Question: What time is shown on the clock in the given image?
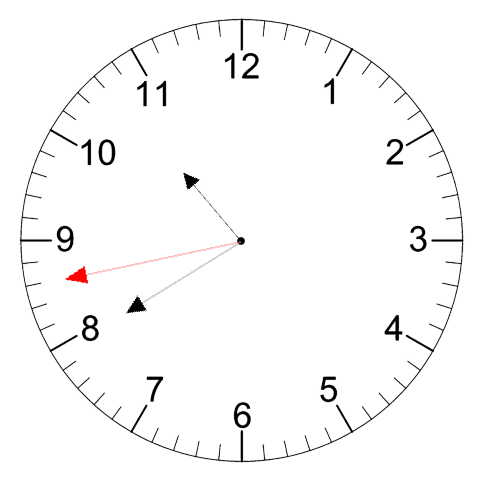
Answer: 10:39:43